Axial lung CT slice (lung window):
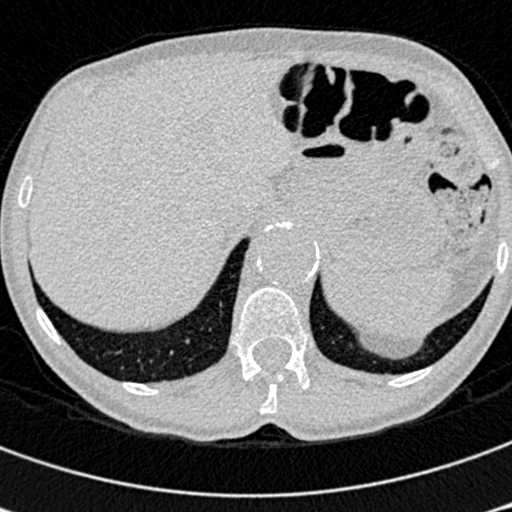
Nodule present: no